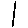
Label: line